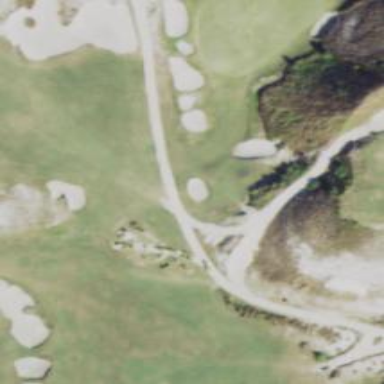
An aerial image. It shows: Pathway for golfing.